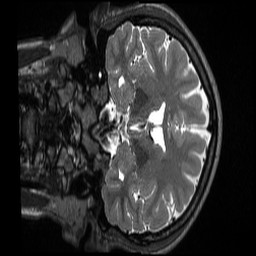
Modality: T2w
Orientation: coronal
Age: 22
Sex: female